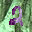
Label: 2